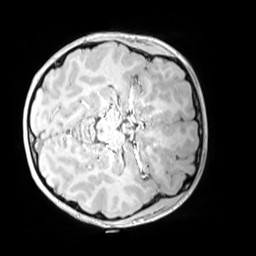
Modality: MP2RAGE
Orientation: axial
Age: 10
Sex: female
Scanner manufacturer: siemens
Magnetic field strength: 3 T
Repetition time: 4 s
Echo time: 0.00303 s